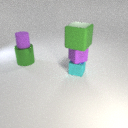
small purple rubber cylinder above large green metal cylinder